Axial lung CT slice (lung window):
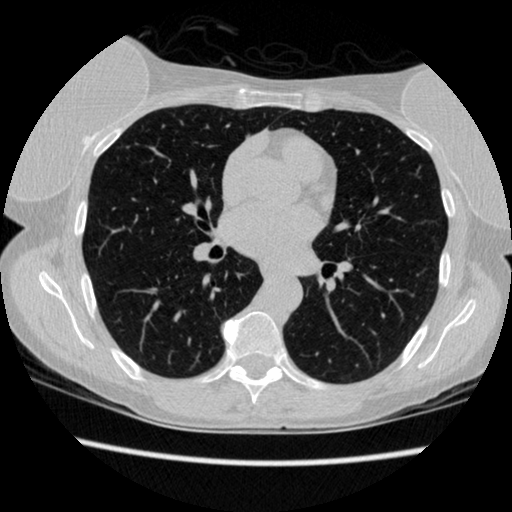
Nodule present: no